Question: Am using Django to connect to 'Azure Database for PostgreSQL flexible server' but it's very slow, below are the specs of the server :
'''
Pricing tier
Memory Optimized
Compute size
Standard_E4s_v3 (4 vCores, 32 GiB memory, 6400 max iops)
Storage
32 GiB
'''
'''
High availability
Enabled
High availability mode
ZoneRedundant
Availability zone
2
Standby availability zone
1
'''
<URL>

As you can see above, the specs are high, but the performance isn't better, in postman when I was hitting to get data it took '34.5 seconds', this is way too much to wait.
In my Django code, I tried my best to optimize the queries, and on Heroku, it was super fast, however here on Azure it's extremely slow, what could be done to improve the speed of the server?
For more information on Django this is the 'view.py' of the endpoint:
'''
@method_decorator(cache_page(60 * 60 * 4), name='get')
@method_decorator(vary_on_cookie, name='get')
class PostList(generics.ListCreateAPIView):
"""Blog post lists"""
queryset = Post.objects.filter(status=APPROVED).select_related(
"owner", "grade_level", "feedback").prefetch_related(
"bookmarks", "likes", "comments",
"tags", "tags__following").prefetch_related("address_views")
serializer_class = serializers.PostSerializer
authentication_classes = (JWTAuthentication,)
permission_classes = (PostsProtectOrReadOnly, IsMentorOnly)
def filter_queryset(self, queryset):
ordering = self.request.GET.get("order_by", None)
author = self.request.GET.get("author", None)
search = self.request.GET.get("search", None)
tag = self.request.GET.get("tag", None)
# filter queryset with filter_backends
queryset = super().filter_queryset(queryset)
if ordering == 'blog_views':
queryset = queryset.annotate(
address_views_count=Count('address_views')).order_by(
'-address_views_count')
if author:
queryset = queryset.filter(owner__email=author).select_related(
"owner", "grade_level", "feedback").prefetch_related(
"bookmarks", "likes", "comments", "tags",
"tags__following").prefetch_related("address_views")
if tag:
queryset = queryset.filter(
tags__name__icontains=tag).select_related(
"owner", "grade_level", "feedback").prefetch_related(
"bookmarks", "likes", "comments", "tags",
"tags__following").prefetch_related("address_views")
if search:
queryset = queryset.annotate(
rank=SearchRank(SearchVector('title', 'body', 'description'),
SearchQuery(search))).filter(
rank__gte=SEARCH_VALUE).order_by('-rank')
return queryset
'''
Then is my 'serializer.py' :
'''
class PostSerializer(SoftDeletionSerializer):
"""Post Serializer"""
owner = UserProfile(read_only=True)
tags = TagSerializer(many=True)
comments = CommentSerializer(many=True, read_only=True)
slug = serializers.SlugField(read_only=True)
grade_level = GradeClassSerializer(many=False)
class Meta:
model = Post
fields = ('uuid', 'id', 'title', 'body', 'owner', 'slug', 'grade_level',
'comments', 'tags', 'description', 'image',
'created', 'modified', 'blog_views', 'blog_likes',
'blog_bookmarks', 'status',
'read_time', 'is_featured',)
readonly = ('id', 'status',) + SoftDeletionSerializer.Meta.fields
def to_representation(self, instance):
"""Overwrite to serialize extra fields in the response."""
representation = super(PostSerializer, self).to_representation(instance)
representation['has_bookmarked'] = self.has_bookmarked(instance)
representation['has_liked'] = self.has_liked(instance)
return representation
def has_liked(self, instance):
return self.context['request'].user in list(instance.likes.all())
def has_bookmarked(self, instance):
return self.context['request'].user in list(instance.bookmarks.all())
'''
In my 'settings.py', I don't have unused middleware or apps, I cleaned it up, and I think the issue is on the database, not the code.
What could improve the speed of ?
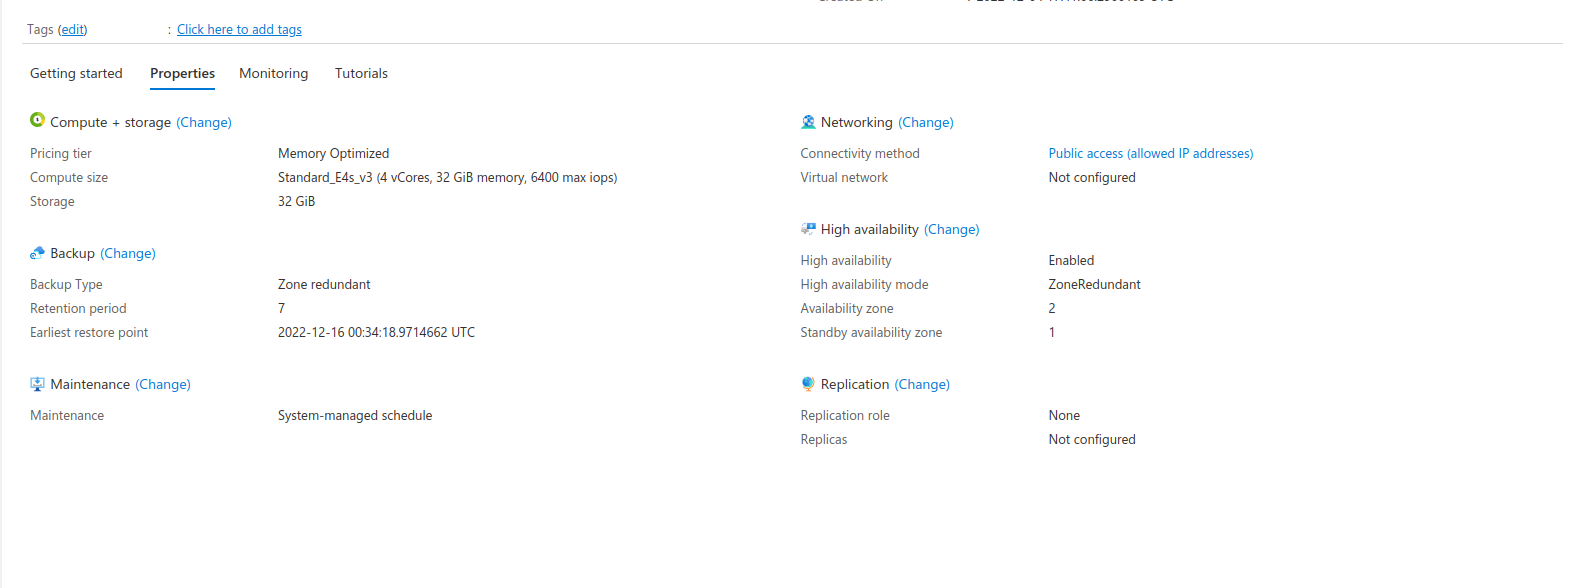
Answer: This latency issue could be because of region differences in Azure. You should have the backend-service, that communicates with the database, in the same region.